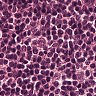
Metastatic tissue present: no